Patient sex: M
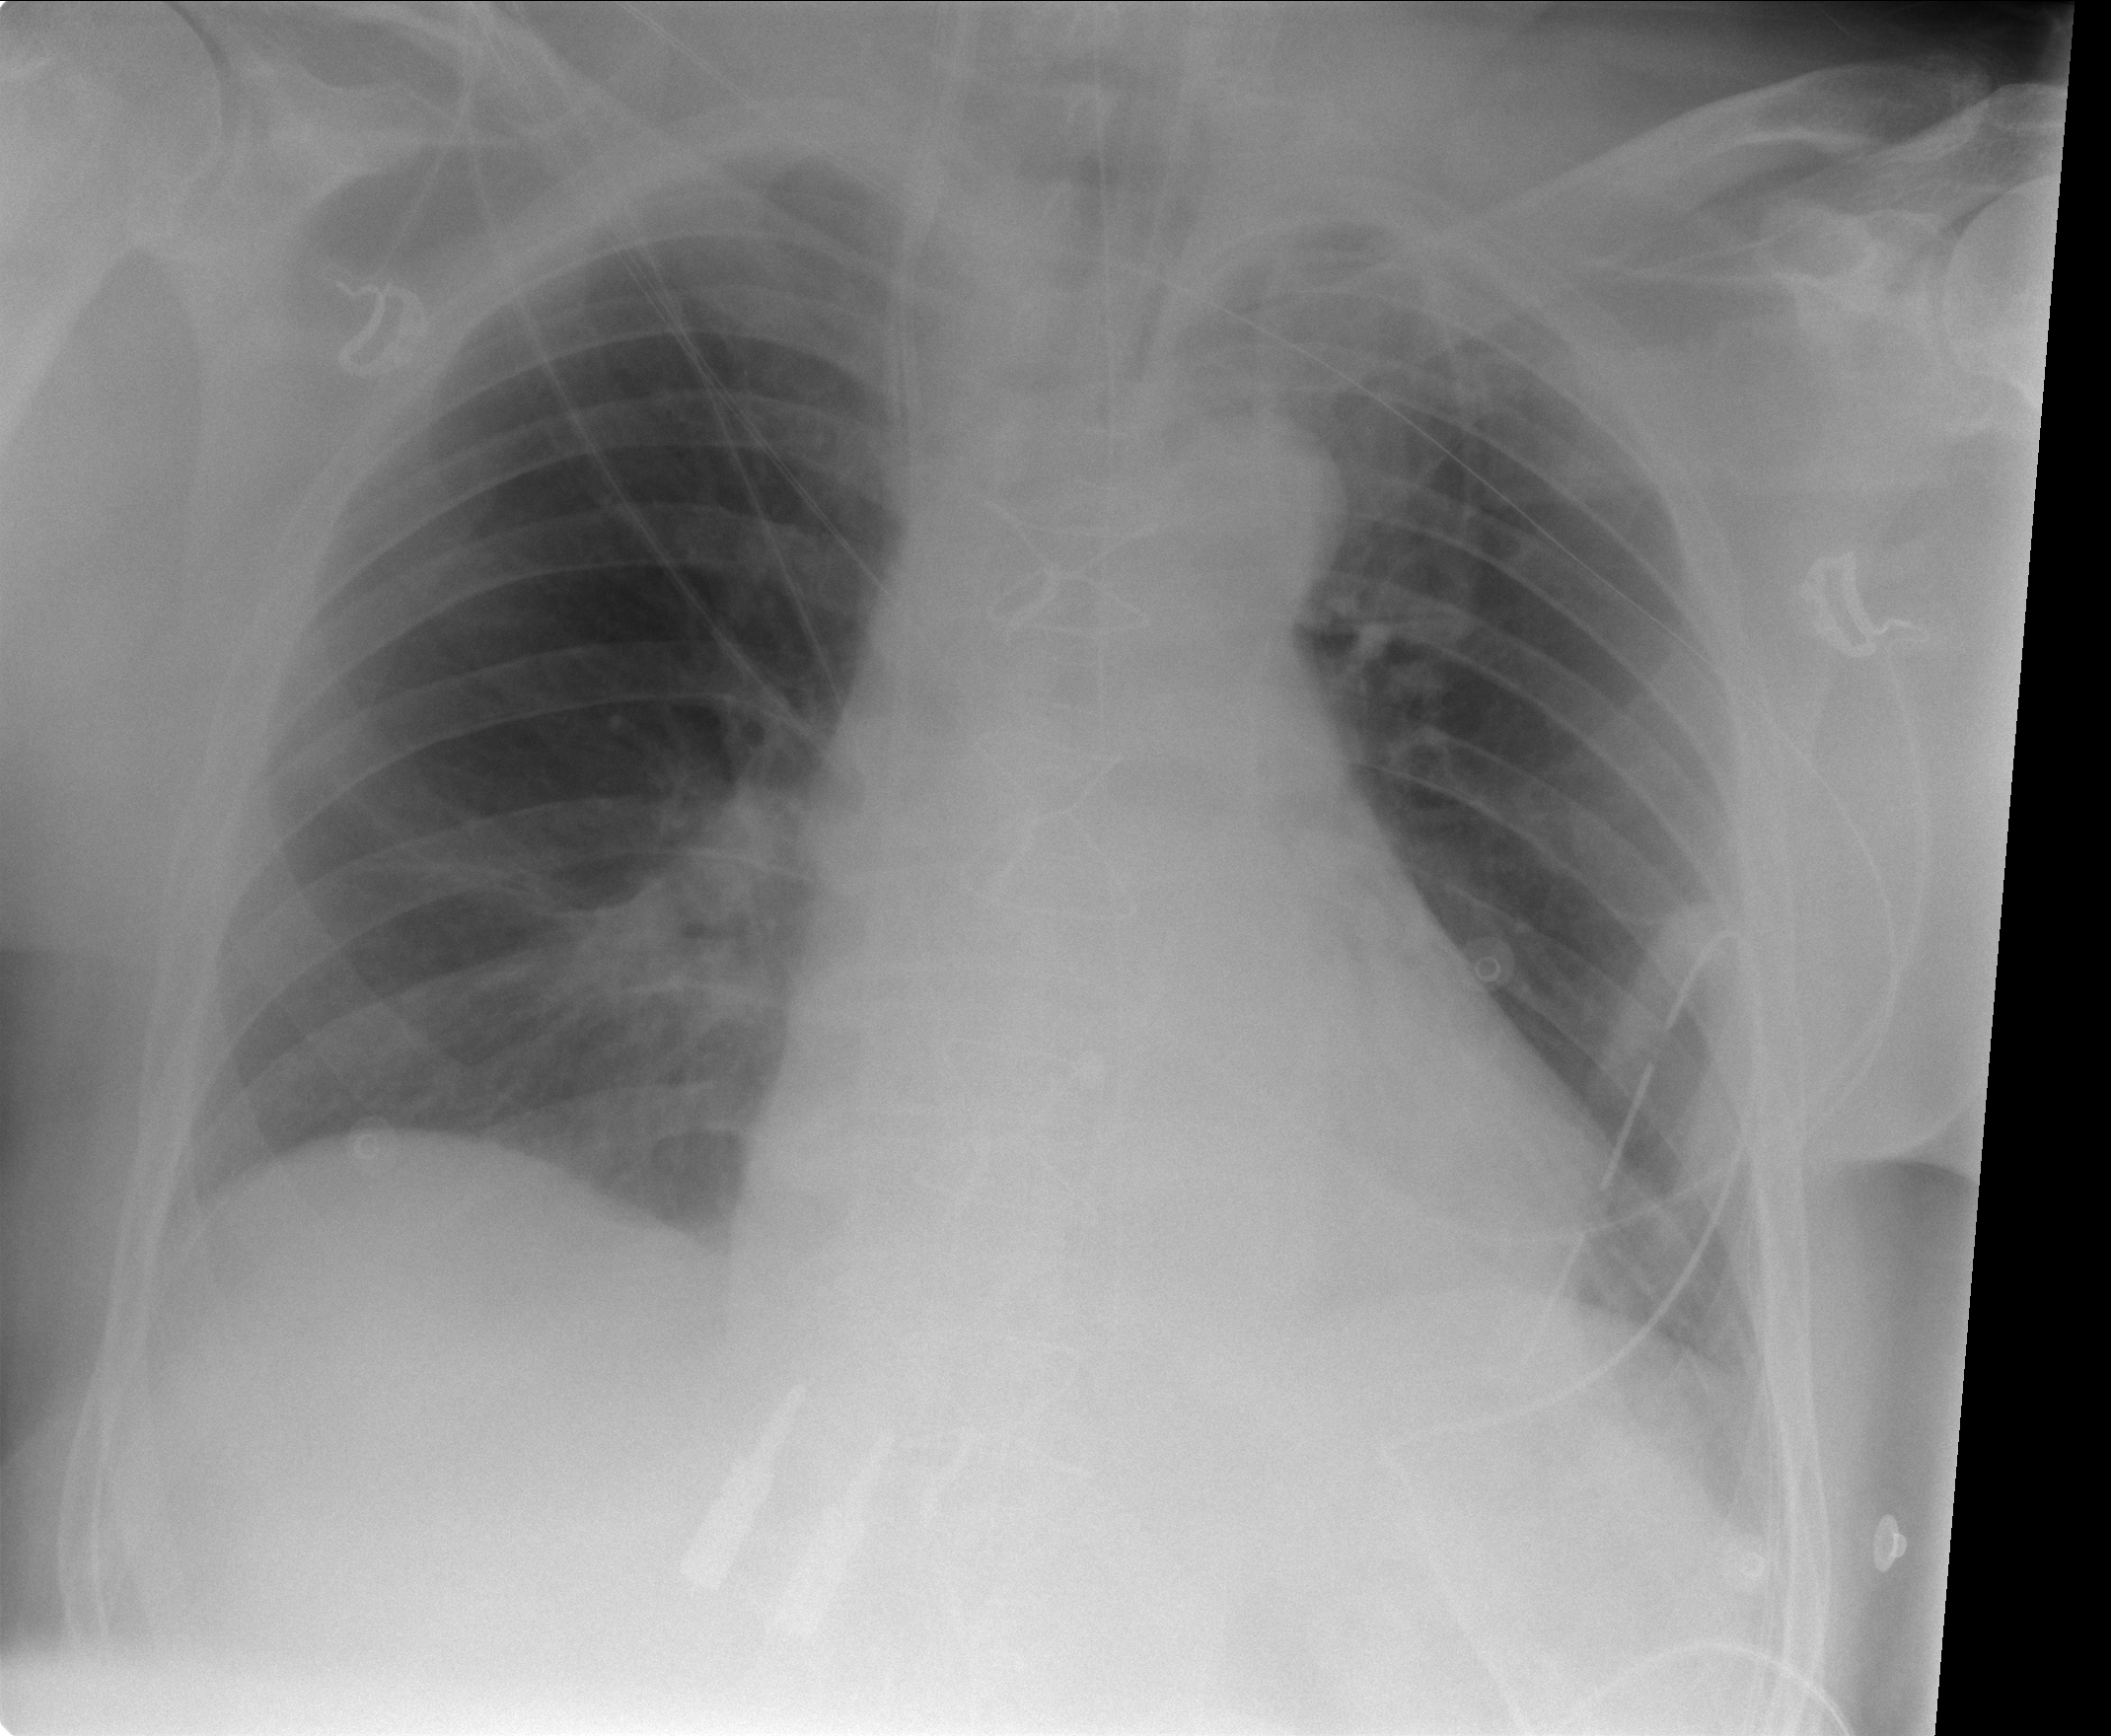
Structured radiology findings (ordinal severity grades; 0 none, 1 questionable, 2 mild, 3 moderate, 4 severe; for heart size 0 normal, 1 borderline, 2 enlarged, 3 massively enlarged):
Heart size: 2
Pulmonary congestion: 2
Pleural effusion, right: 0
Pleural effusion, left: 0
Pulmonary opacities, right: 0
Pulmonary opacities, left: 0
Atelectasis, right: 2
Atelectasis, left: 2